Question: My graphic designer drew up a very elegant style for my site, but it was a tricky design to replicate. So, I did replicate it flawlessly, but I'm left with a structure that I'm having trouble figuring out how I will go about transitioning it with javascript. I'm not even asking for scripts, simply the method.
How can I make this html/css structure transition smoothly with javascript? If you believe that the structure will simply not transition, please provide an answer that helps me to clean the back end.

<URL>
If you widen the viewer there out, the gallery will show properly. It's designed to smoothly support 950px wide and above.
Chrome
I'd like to transition the elements to slide from one position to the next in a loop. That was my original idea. However, simply changing the images from one spot to the next would work as well
HTML for this element:
'''
<div class="body-3"><!-- begin body 3 :: This area will hold the scroll gallery -->
<div class="body-3-upper-text center">
<p>A&G - Making Technology Easy</p>
Technology is meant to make your life easier, not harder. That's why at A&G, we work to ensure that your devices and systems work for you exactly as they should. Ask us about a budget-friendly solution for your technology needs.
</div>
<div class="body-3-slider-box">
<ul>
<!-- the idea behind this slider setup is for image1 - image7 (or unlimited image count) will be able to be rotated through the selection seamlessly. -->
<!-- when image3 is moved to the position of image4 (when the slider-selected class is moved to image3 and image4 recieves the slider-right-1 class), image2 moves to the position of image3 (image2 recieves the slider-left-1 class), and the same happens with image1, and then image7 rotates into the position of image1 by recieving the slider-left-3 class -->
<div class="slider-left-set">
<div id="slider-set-width-ext">
<!-- notice that technically, the slider-left set is listed backwards. This is because these elements need to float right, causing the first Item to be listed from the right side instead of listing left to right -->
<li class="slider-left-1" id="left-1"><img src="images/slider_3.png"><p class="front">Product 3 Title</p><span class="front">Product 3 Description</span><img id="reflection" src="images/slider_3.png"><div id="fade"></div></li>
<li class="slider-left-2" id="left-2"><img src="images/slider_2.png"><p class="front">Product 2 Title</p><span class="front">Product 2 Description</span><img id="reflection" src="images/slider_2.png"><div id="fade"></div></li>
<li class="slider-left-3" id="left-3"><img src="images/slider_1.png"><p class="front">Product 1 Title</p><span class="front">Product 1 Description</span><img id="reflection" src="images/slider_1.png"><div id="fade"></div></li>
</div>
</div>
<div class="slider-center-set">
<li class="slider-selected" id="slider-selected"><img src="images/slider_4.png"><p class="front">Managed Services</p><span class="front">Get protected by A&G today</span><img id="reflection" src="images/slider_4.png"><div id="fade"></div></li>
</div>
<div class="slider-right-set">
<div id="slider-set-width-ext">
<li class="slider-right-1" id="right-1"><img src="images/slider_5.png"><p class="front">Product 4 Title</p><span class="front">Product 5 Description</span><img id="reflection" src="images/slider_5.png"><div id="fade"></div></li>
<li class="slider-right-2" id="right-2"><img src="images/slider_6.png"><p class="front">Product 5 Title</p><span class="front">Product 6 Description</span><img id="reflection" src="images/slider_6.png"><div id="fade"></div></li>
<li class="slider-right-3" id="right-3"><img src="images/slider_7.png"><p class="front">Product 6 Title</p><span class="front">Product 7 Description</span><img id="reflection" src="images/slider_7.png"><div id="fade"></div></li>
</div>
</div>
</ul>
<div class="body-3-control-bar">
<img class="center-link" src="images/link.png">
<div id="transition-left"></div>
<div id="transition-right"></div>
</div>
</div>
</div><!-- end body 3 -->
'''
CSS for this particular element:
'''
/*slider-selected class should set the centered list item to show the title and description. Otherwise, the default classes will not render.*/
.body-3-slider-box .slider-selected
{
pointer-events:auto;
}
/*this is to control the span section*/
.body-3-slider-box .slider-selected img
{
background-color:#252525;
}
.body-3-slider-box .slider-selected span
{
opacity:1;
}
/*this is to control the paragraph*/
.body-3-slider-box .slider-selected p
{
opacity:1;
}
/*this defines the text area above the sliders*/
.body-3-upper-text
{
width:80%;
font-size:16px;
color:#7f7f7f;
text-align:center;
}
/*this controls the style of the header of the upper text section above the sliders*/
.body-3-upper-text p
{
text-align:center;
font-size:20px;
margin-bottom:10px;
color:black;
}
.body-3-slider-box
{
margin-top:0px;
padding-top:50px;
width:100%;
height:430px;
overflow:hidden;
}
.body-3-slider-box ul
{
width:100%;
height:230px;
list-style:none;
}
.body-3-slider-box li
{
margin:0px 0px 0px 0px;
width:310px;
text-align:center;
opacity:0.7;
transition:opacity 0.2s;
}
.body-3-slider-box li p
{
margin-top:15px;
pointer-events:none;
font-size:18px;
font-weight:bold;
opacity:0;
}
.body-3-slider-box li img
{
width:300px;
height:170px;
background-color:#adadad;
margin-left:auto;
margin-right:auto;
}
.body-3-slider-box li:hover
{
opacity:1;
}
.body-3-slider-box li span
{
pointer-events:none;
opacity:0;
color:#7f7f7f;
}
.body-3-control-bar
{
margin-top:0px;
width:100%;
height:50px;
background-color:none;
z-index:2;
position:absolute;
}
.body-3-control-bar #transition-left
{
float:left;
margin-left:30%;
margin-top:-65px;
transform:rotate(45deg);
-ms-transform:rotate(45deg); /* IE 9 */
-webkit-transform:rotate(45deg); /* Safari and Chrome */
border-style:solid;
border-color:#7f7f7f;
border-width:0px 0px 1px 1px;
width:35px;
height:35px;
}
.body-3-control-bar #transition-right
{
float:right;
margin-right:30%;
margin-top:-65px;
transform:rotate(45deg);
-ms-transform:rotate(45deg); /* IE 9 */
-webkit-transform:rotate(45deg); /* Safari and Chrome */
border-style:solid;
border-color:#7f7f7f;
border-width:1px 1px 0px 0px;
width:35px;
height:35px;
}
.body-3-control-bar #transition-left:hover
{
border-width:0px 0px 2px 2px;
}
.body-3-control-bar #transition-right:hover
{
border-width:2px 2px 0px 0px;
}
.center-link
{
margin-left:49%;
margin-top:20px;
}
.slider-left-3
{
float:right;
}
.slider-left-2
{
float:right;
}
.slider-left-1
{
float:right;
}
.body-3-slider-box .slider-selected
{
opacity:1;
/* margin-left:auto;
margin-right:auto; */
}
.slider-right-1
{
float:left;
}
.slider-right-2
{
float:left;
}
.slider-right-3
{
float:left;
}
.slider-left-set
{
float:left;
height:170px;
width:33.33%;
}
.slider-center-set
{
float:left;
width:33.33%;
height:170px;
}
.slider-center-set li
{
margin-left:auto;
margin-right:auto;
}
.slider-center-set li img
{
transition:margin-top 0.5s ease-out, margin-bottom 0.5s ease-out;
}
.slider-center-set li img:hover
{
margin-top:-10px;
margin-bottom:20px;
}
.slider-center-set li:hover #reflection
{
opacity:0.3;
-webkit-transform:rotateX(70deg) rotateZ(180deg) rotateY(180deg);
}
.slider-right-set
{
float:left;
width:33.33%;
height:170px;
}
.slider-left-set #slider-set-width-ext
{
width:350%;
margin-left:-250%;
}
.slider-right-set #slider-set-width-ext
{
width:350%;
margin-right:-250%;
}
#reflection
{
position:relative;
z-index:1;
margin-top:-119px;
-webkit-transform:rotateX(70deg) rotateZ(180deg) rotateY(180deg);
opacity:0.9;
box-shadow: 0px 0px 900px 30px white;
transition:opacity 0.5s ease-out, -webkit-transform 0.5s ease-out;
}
#fade
{
position:relative;
z-index:2;
margin-top:-175px;
width:302px;
height:175px;
background: -moz-linear-gradient(top, rgba(255,255,255,1) 0%, rgba(255,255,255,0.7) 55%, rgba(255,255,255,0.3) 89%, rgba(255,255,255,0) 100%); /* FF3.6+ */
background: -webkit-gradient(linear, left top, left bottom, color- stop(0%,rgba(255,255,255,1)), color-stop(55%,rgba(255,255,255,0.7)), color-stop(89%,rgba(255,255,255,0.3)), color-stop(100%,rgba(255,255,255,0))); /* Chrome,Safari4+ */
background: -webkit-linear-gradient(top, rgba(255,255,255,1) 0%,rgba(255,255,255,0.7) 55%,rgba(255,255,255,0.3) 89%,rgba(255,255,255,0) 100%); /* Chrome10+,Safari5.1+ */
background: -o-linear-gradient(top, rgba(255,255,255,1) 0%,rgba(255,255,255,0.7) 55%,rgba(255,255,255,0.3) 89%,rgba(255,255,255,0) 100%); /* Opera 11.10+ */
background: -ms-linear-gradient(top, rgba(255,255,255,1) 0%,rgba(255,255,255,0.7) 55%,rgba(255,255,255,0.3) 89%,rgba(255,255,255,0) 100%); /* IE10+ */
background: linear-gradient(to bottom, rgba(255,255,255,1) 0%,rgba(255,255,255,0.7) 55%,rgba(255,255,255,0.3) 89%,rgba(255,255,255,0) 100%); /* W3C */
filter: progid:DXImageTransform.Microsoft.gradient( startColorstr='#ffffff', endColorstr='#00ffffff',GradientType=0 ); /* IE6-9 */
margin-left:auto;
margin-right:auto;
-webkit-transform:rotateX(70deg) rotateZ(180deg) rotateY(180deg);
}
.front
{
position:relative;
z-index:3;
}
'''
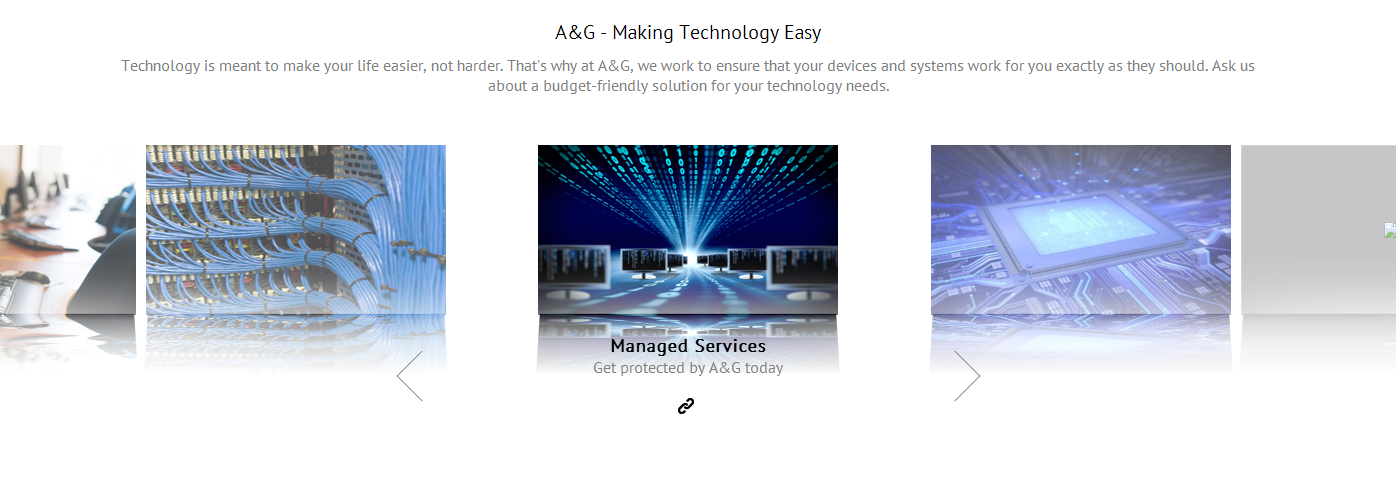
Answer: You're in luck! I just made something super similar. It even ads a class to the middle item for different styling, and accounts for even or odd numbers of items. You'll have to restyle it, but you may steal my code:
<URL>
'''
_
'''